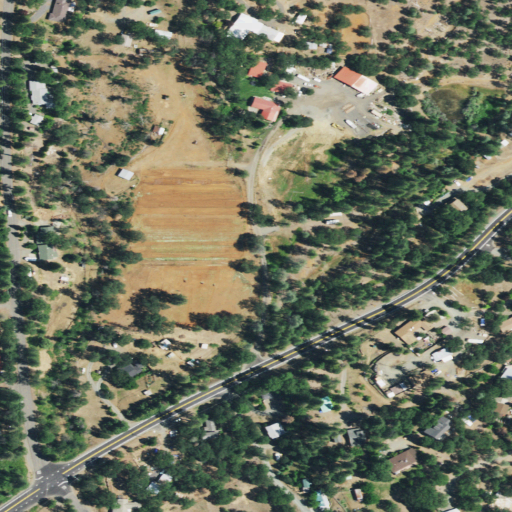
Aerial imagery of valley in California named Croften Gulch containing shrub, open development, low intensity development, grassland, and evergreen forest